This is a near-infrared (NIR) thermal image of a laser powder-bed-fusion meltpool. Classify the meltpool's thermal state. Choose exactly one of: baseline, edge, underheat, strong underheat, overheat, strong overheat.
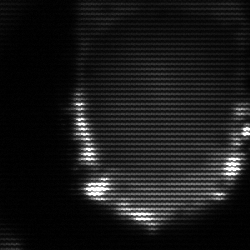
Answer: baseline